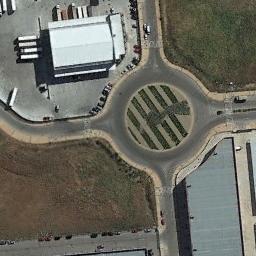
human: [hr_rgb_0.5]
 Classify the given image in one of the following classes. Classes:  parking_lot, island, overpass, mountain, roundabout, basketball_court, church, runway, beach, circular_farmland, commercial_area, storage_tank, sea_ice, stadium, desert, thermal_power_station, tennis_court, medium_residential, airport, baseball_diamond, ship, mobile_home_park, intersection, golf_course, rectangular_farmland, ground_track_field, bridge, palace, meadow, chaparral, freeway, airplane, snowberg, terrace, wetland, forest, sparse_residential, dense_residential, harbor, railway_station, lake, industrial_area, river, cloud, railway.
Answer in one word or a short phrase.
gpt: roundabout